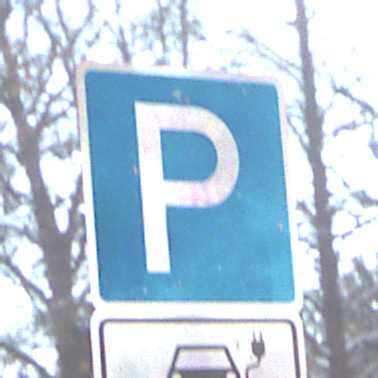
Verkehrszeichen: Parken
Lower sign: MehrspurigeFahrzeugeFrei11
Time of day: MorningAfternoon
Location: Outdoor (Special)
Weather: Clear
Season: Winter
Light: Natural